Current action and preconditions to check: trajectory_clear

Your task: For each precondition in the list above, predict whether it will hold at this action.

Consider the current scene as observed from the mobile robot's camera, and analyze the predicted future states of all dynamic agents (e.g., people, animals, vehicles, or any moving entities) within the NEXT SECOND.

IMPORTANT: Only answer "very likely" if you are absolutely certain—based on strong, clear evidence—that a dynamic agent will violate the precondition in the predicted future state. Do NOT answer "very likely" for unlikely, ambiguous, or low-probability risks.

Ask yourself for each precondition: Is there a high probability, with clear and convincing evidence, that the predicted future states of any dynamic agent will interfere with the predicted future state of the currently executing action within the NEXT SECOND, causing that precondition to fail?

Assess the risk level based on these predictions. Use "likely" or "very likely" if motions create a clear risk of interference.

Use "neutral" or "improbable" if agents are nearby but their predicted paths are clearly diverging or non-conflicting.

Failure Risk Categories: "very improbable", "improbable", "neutral", "likely", "very likely"

Answer Format: Output ONLY the probability_of_failure value from these categories: "very improbable", "improbable", "neutral", "likely", "very likely"

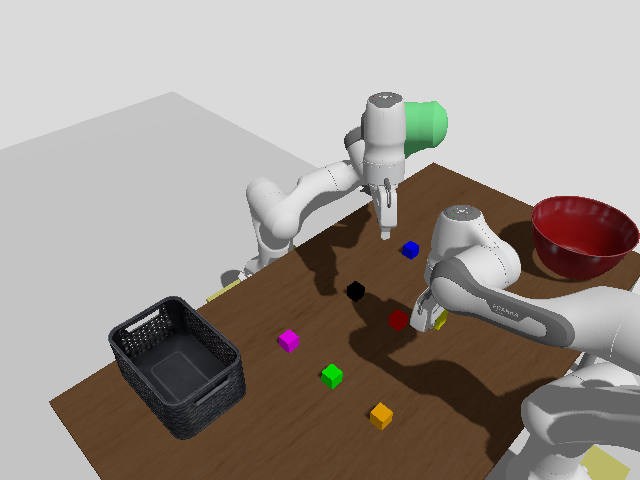

Answer: likely